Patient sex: M
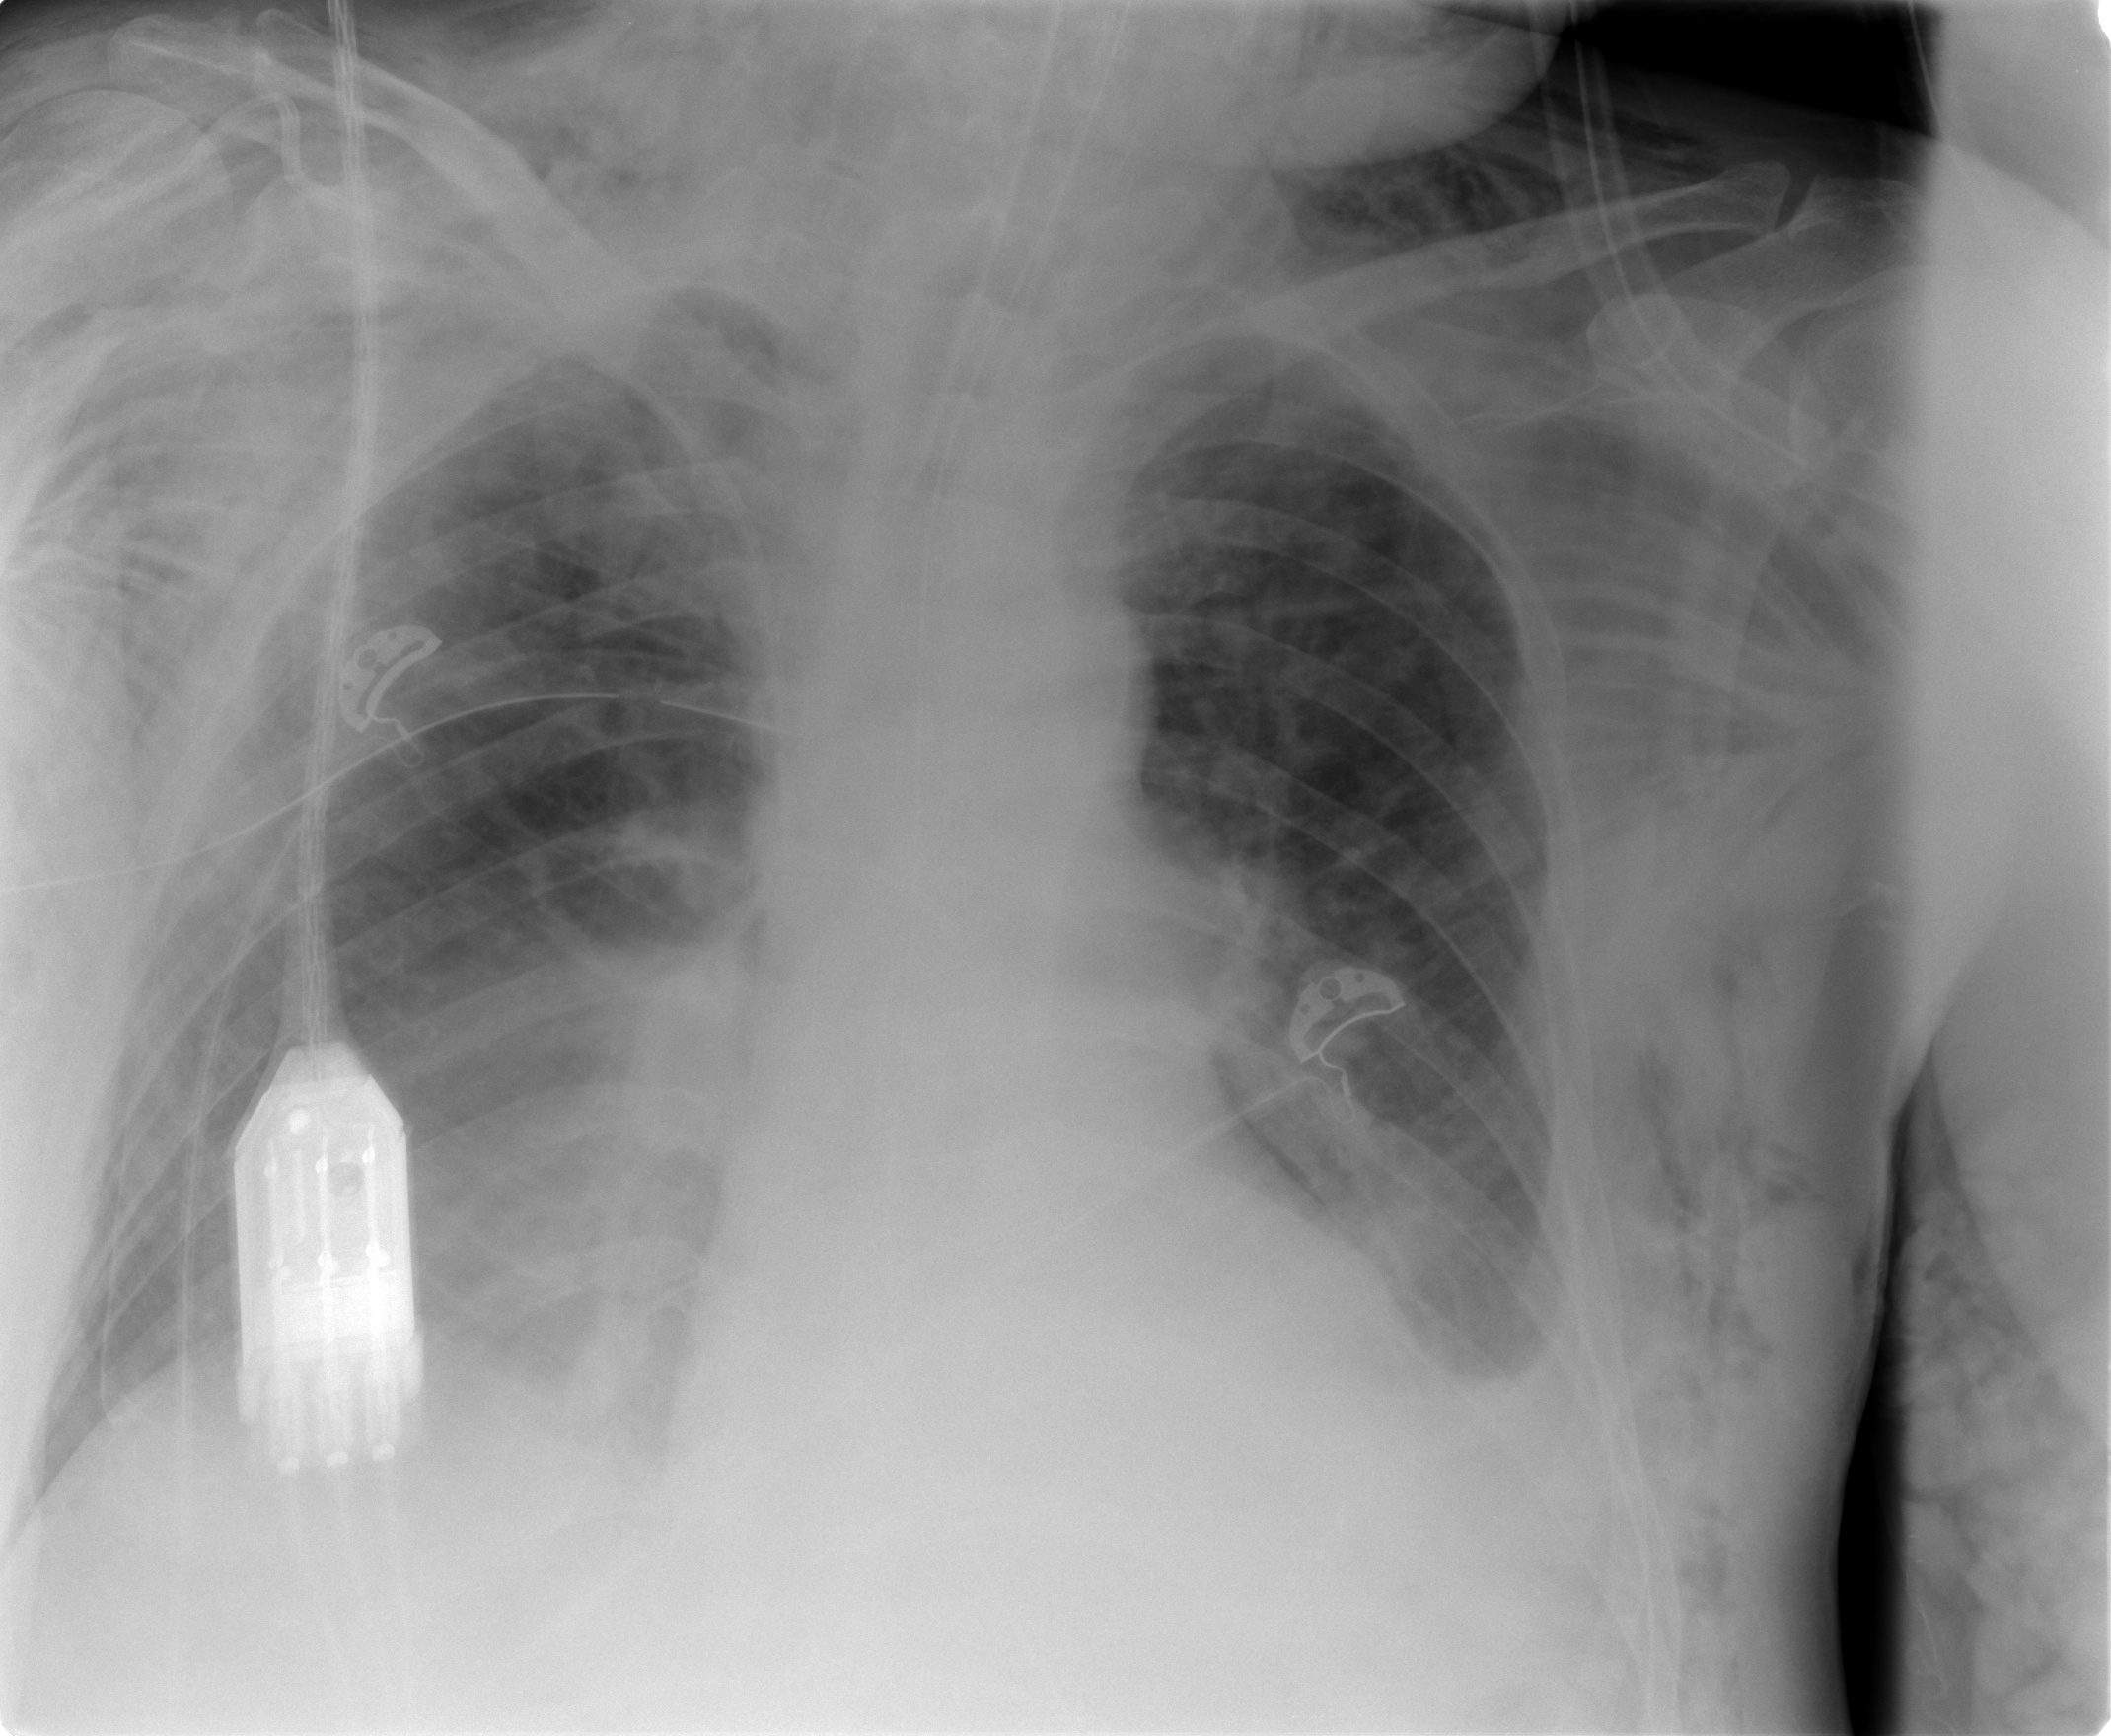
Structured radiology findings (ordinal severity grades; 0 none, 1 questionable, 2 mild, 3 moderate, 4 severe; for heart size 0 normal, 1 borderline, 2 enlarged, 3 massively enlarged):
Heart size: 0
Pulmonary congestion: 2
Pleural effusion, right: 2
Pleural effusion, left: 3
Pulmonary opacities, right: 1
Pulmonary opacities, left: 1
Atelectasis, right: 2
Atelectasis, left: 2